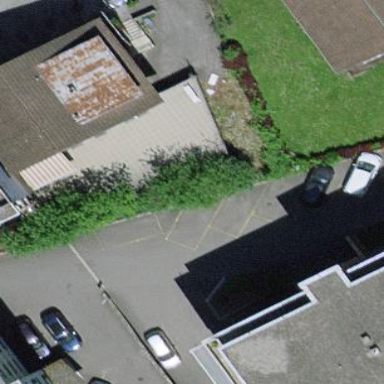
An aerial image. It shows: Diagonal street-side parking with asphalt surface.